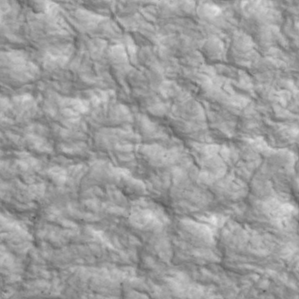
Label: non_frost